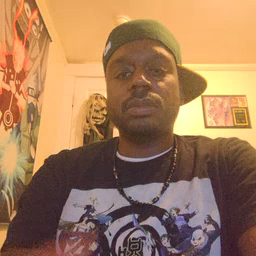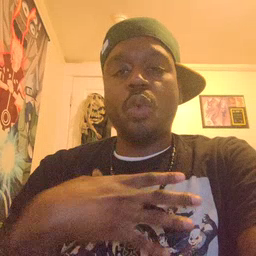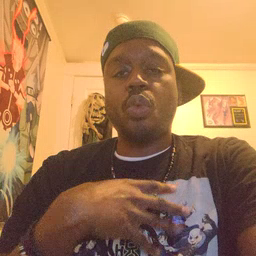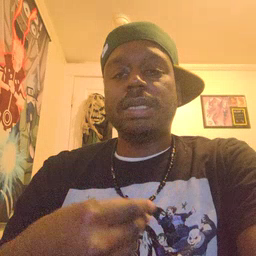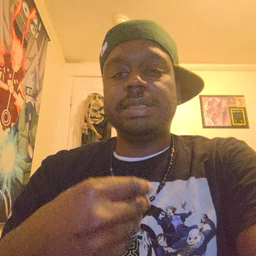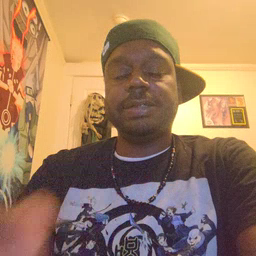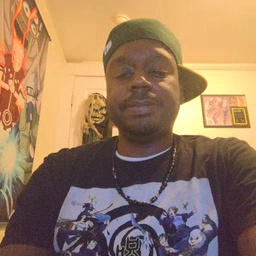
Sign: white